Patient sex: M
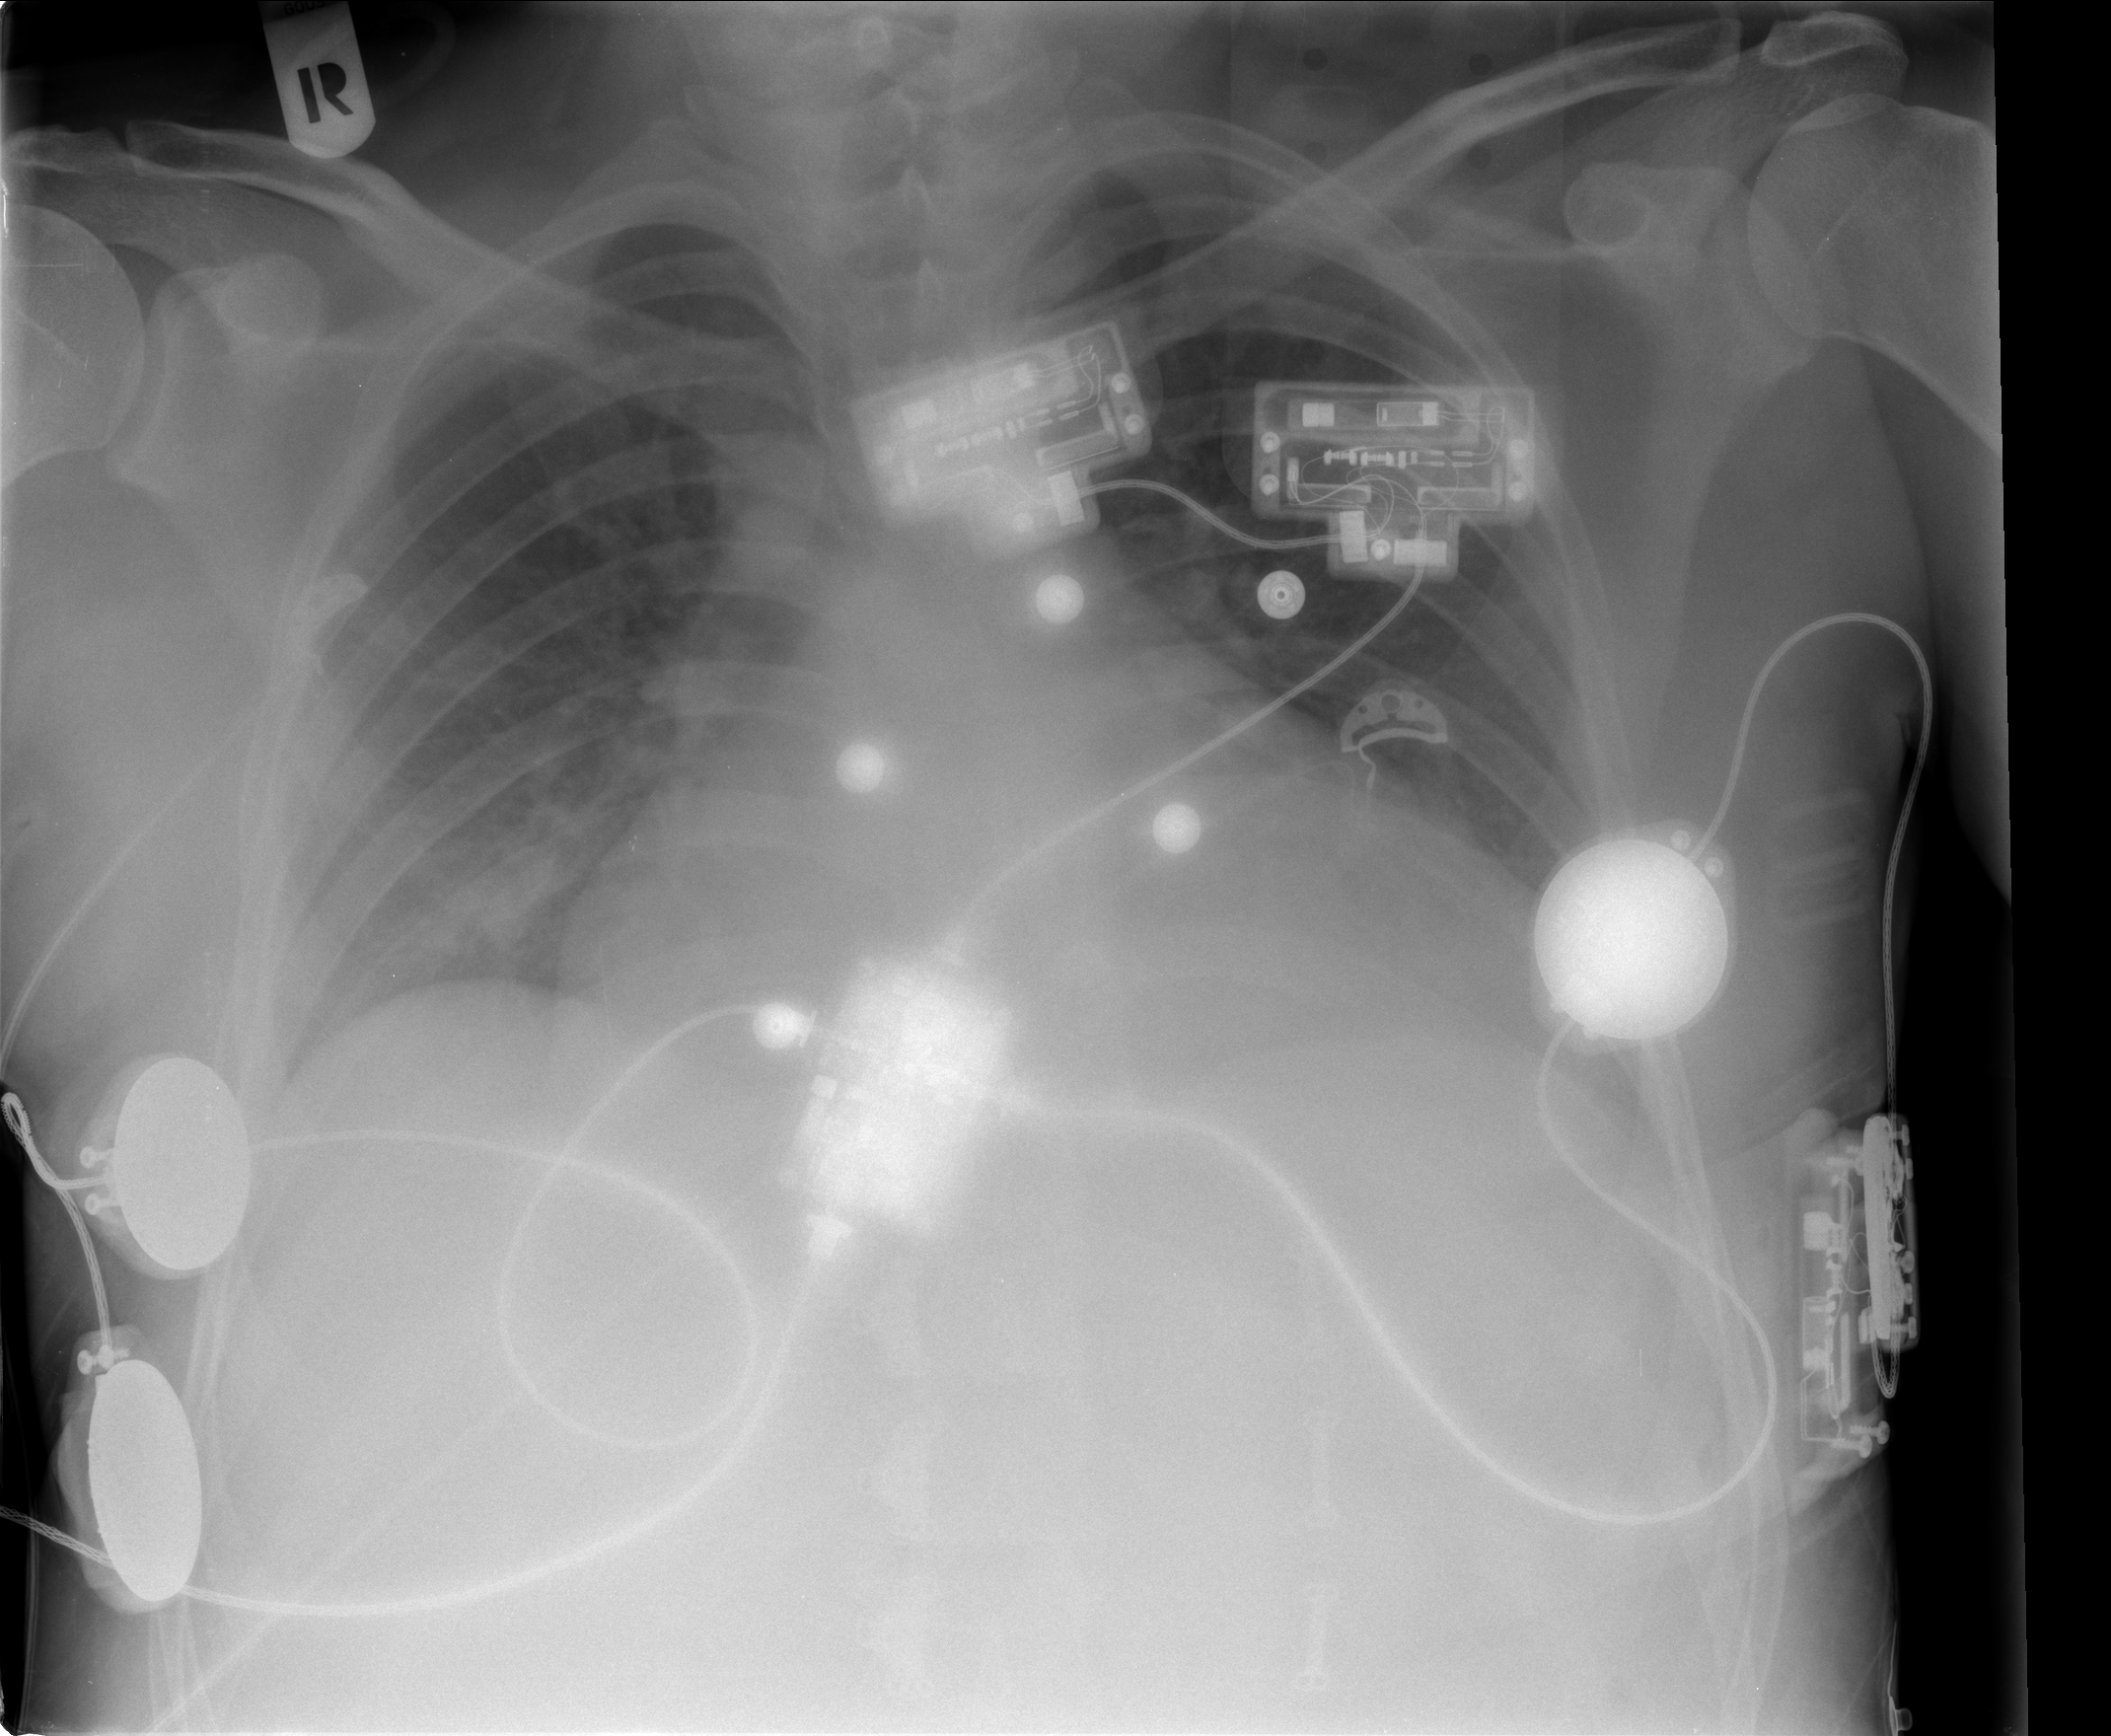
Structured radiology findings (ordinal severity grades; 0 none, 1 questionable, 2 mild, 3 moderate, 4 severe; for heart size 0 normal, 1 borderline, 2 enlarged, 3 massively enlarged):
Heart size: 3
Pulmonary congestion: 2
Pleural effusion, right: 0
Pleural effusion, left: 0
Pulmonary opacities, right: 0
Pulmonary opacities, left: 0
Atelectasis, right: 2
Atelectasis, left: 2